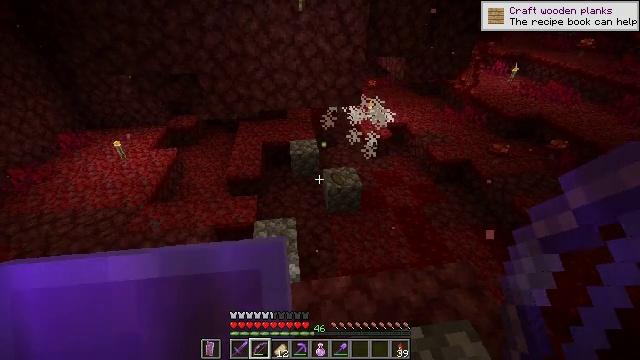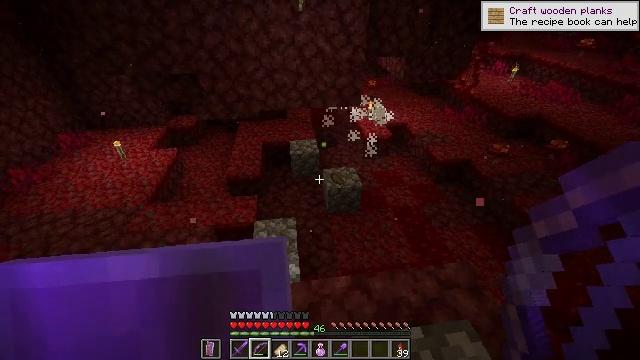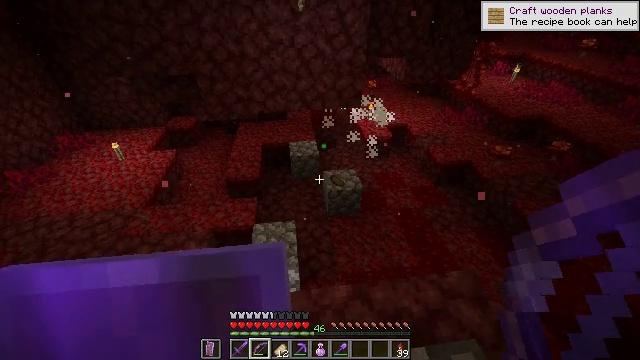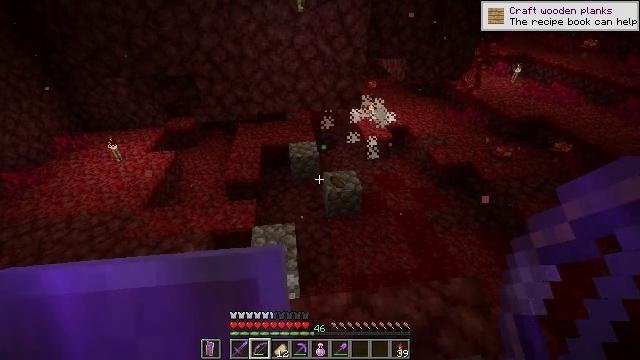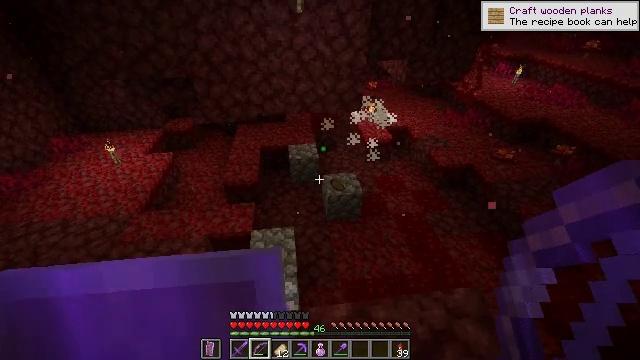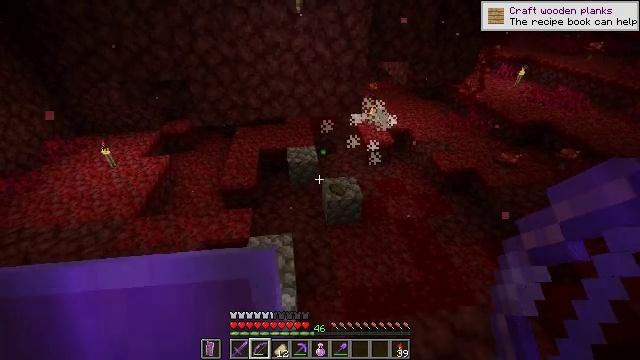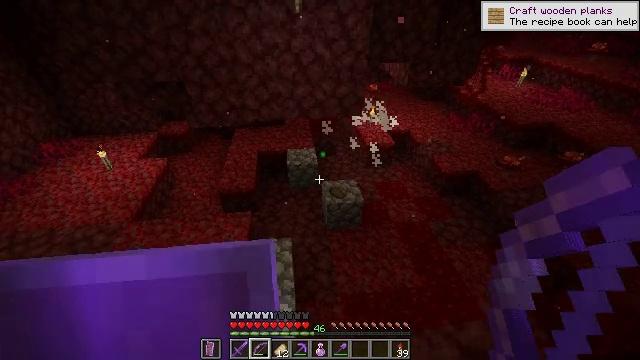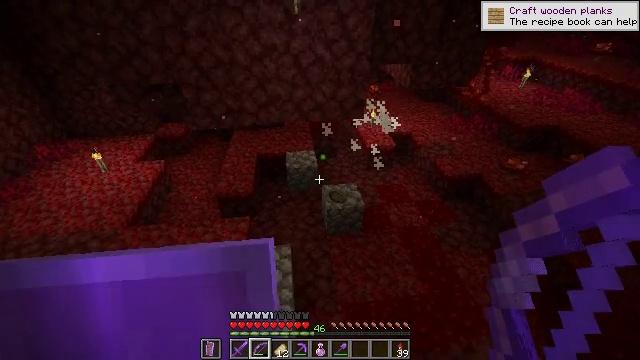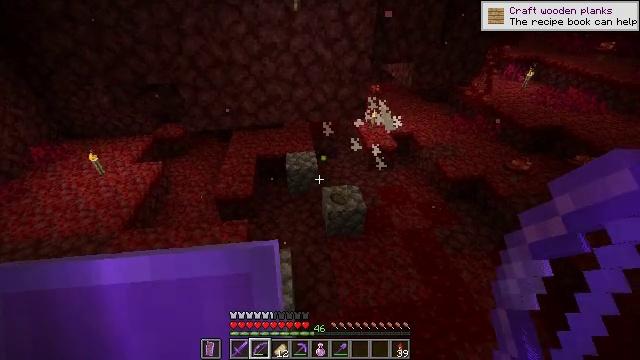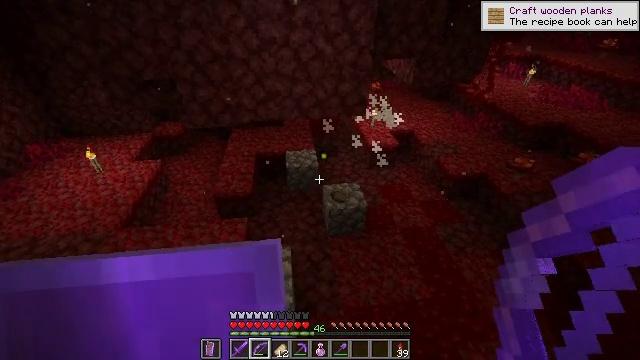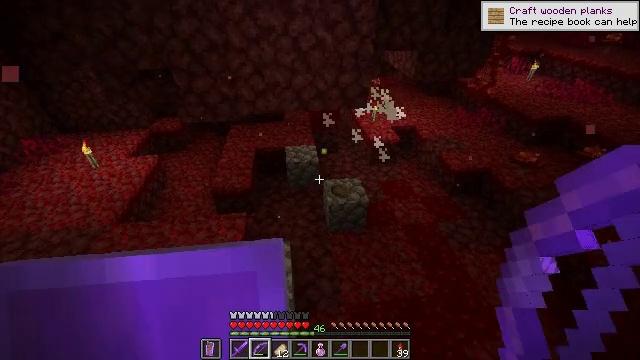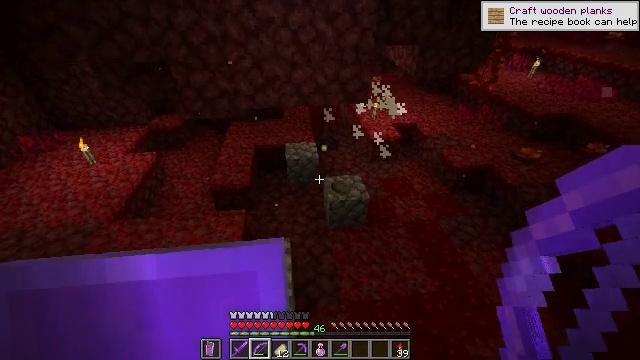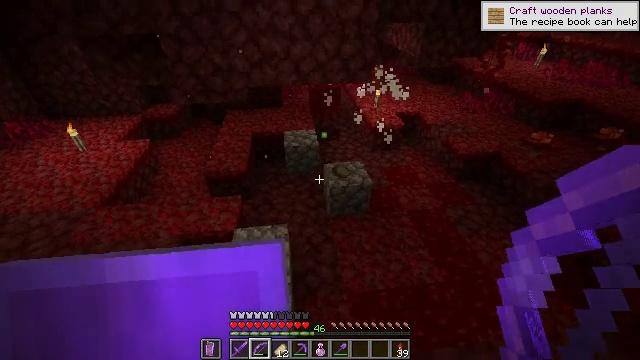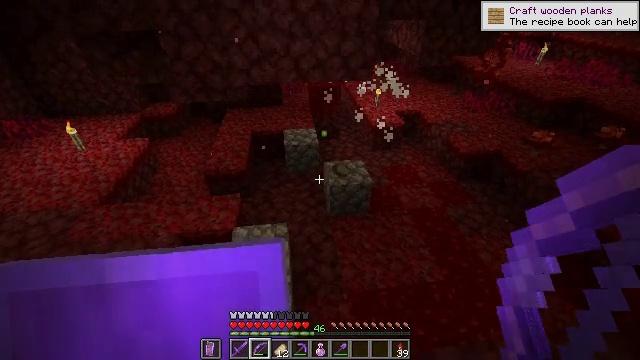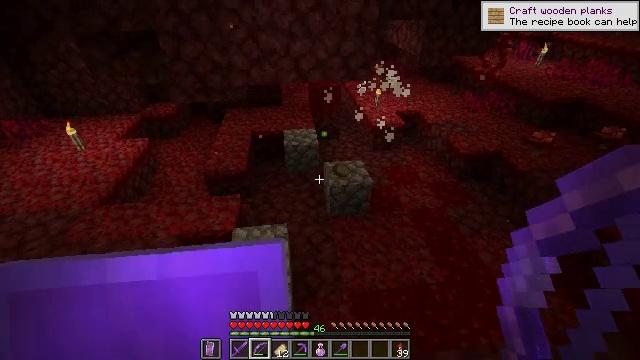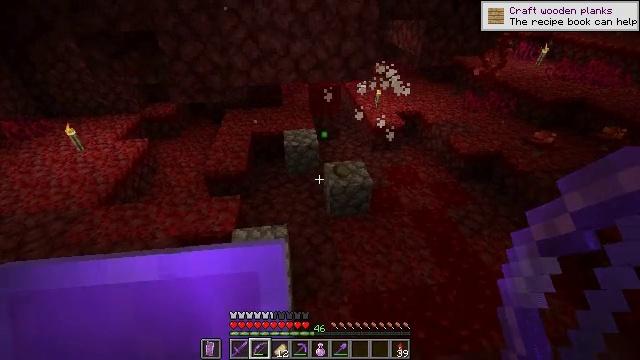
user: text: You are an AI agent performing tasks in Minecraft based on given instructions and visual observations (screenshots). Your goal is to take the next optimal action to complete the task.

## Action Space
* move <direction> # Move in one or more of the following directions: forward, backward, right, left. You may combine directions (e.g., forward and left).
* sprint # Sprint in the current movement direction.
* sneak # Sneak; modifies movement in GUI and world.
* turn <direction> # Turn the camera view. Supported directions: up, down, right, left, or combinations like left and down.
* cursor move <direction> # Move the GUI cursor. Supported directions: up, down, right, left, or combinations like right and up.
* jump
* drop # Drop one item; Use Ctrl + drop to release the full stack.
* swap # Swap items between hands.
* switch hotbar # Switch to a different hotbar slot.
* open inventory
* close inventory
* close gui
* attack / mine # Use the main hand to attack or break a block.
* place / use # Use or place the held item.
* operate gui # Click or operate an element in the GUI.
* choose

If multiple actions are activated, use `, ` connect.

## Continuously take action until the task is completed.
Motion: motion action
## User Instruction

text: craft item air
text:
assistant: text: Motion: no_op
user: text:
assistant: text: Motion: move forward
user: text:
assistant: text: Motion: move forward
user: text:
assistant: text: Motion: move forward
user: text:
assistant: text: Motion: move forward
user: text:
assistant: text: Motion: move forward
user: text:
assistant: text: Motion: no_op
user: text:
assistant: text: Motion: no_op
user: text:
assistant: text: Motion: no_op
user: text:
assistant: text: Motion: no_op
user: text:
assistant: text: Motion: no_op
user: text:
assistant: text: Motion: no_op
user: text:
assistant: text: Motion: no_op
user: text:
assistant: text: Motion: no_op
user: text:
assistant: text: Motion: move forward
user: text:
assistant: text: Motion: move forward
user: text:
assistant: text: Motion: move forward
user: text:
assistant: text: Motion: move forward
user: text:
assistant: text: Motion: move forward
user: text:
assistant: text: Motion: move forward
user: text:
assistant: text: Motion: move forward
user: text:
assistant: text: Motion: move forward
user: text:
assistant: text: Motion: move forward
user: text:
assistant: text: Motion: move forward
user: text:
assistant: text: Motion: move forward
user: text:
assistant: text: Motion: move forward
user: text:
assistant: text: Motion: move forward
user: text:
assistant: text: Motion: move forward, turn right and up
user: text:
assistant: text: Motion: move forward, turn right and up
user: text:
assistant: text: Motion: move forward, turn right and up